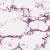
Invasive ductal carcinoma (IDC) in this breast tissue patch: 0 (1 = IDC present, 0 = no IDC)